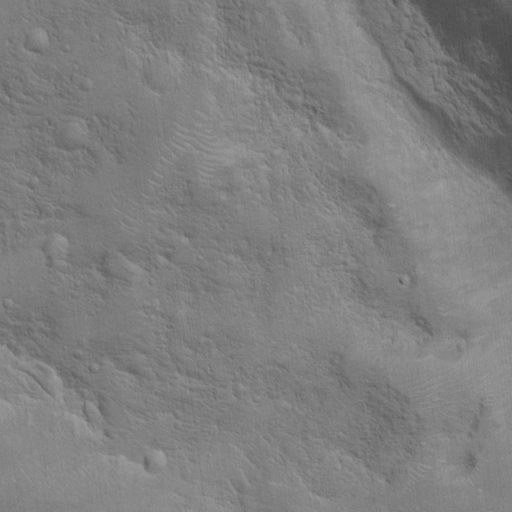
Classes present: Background